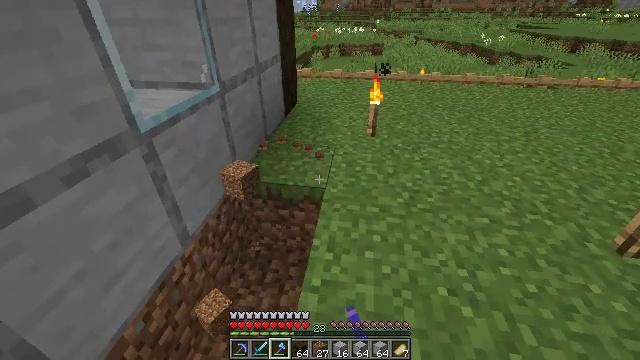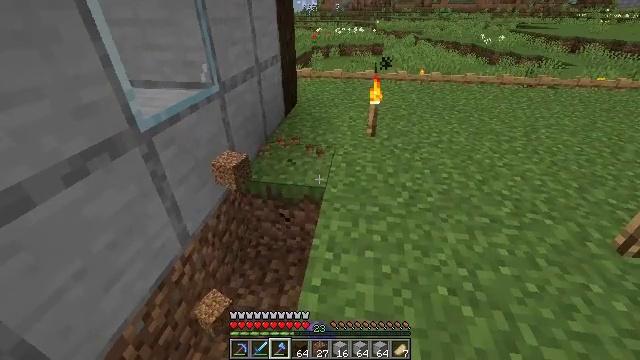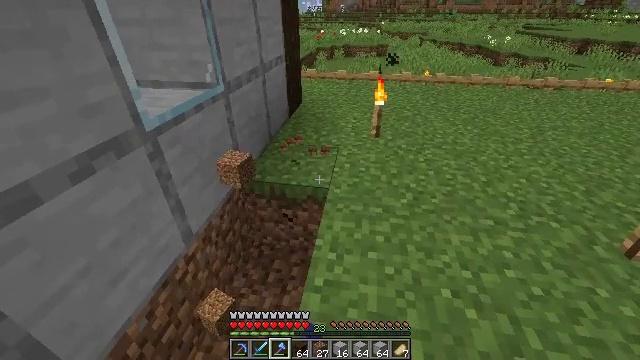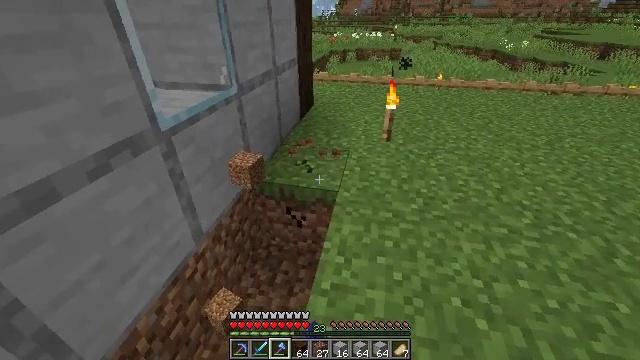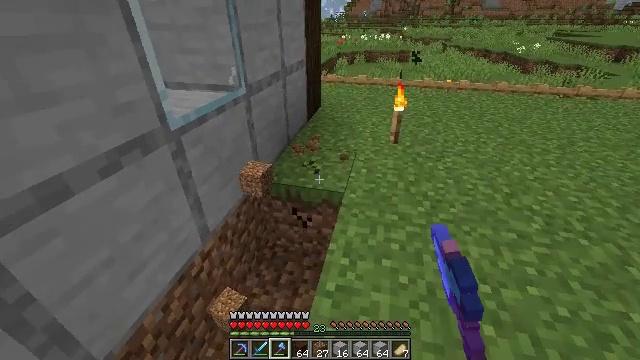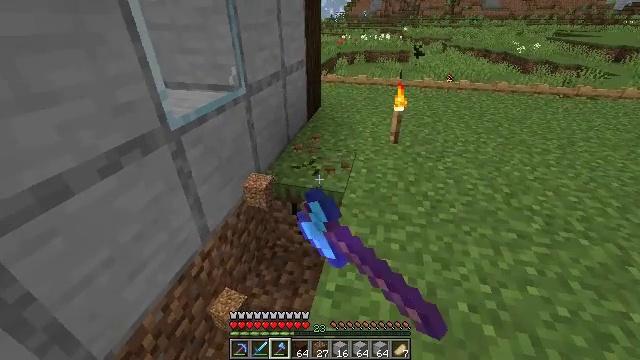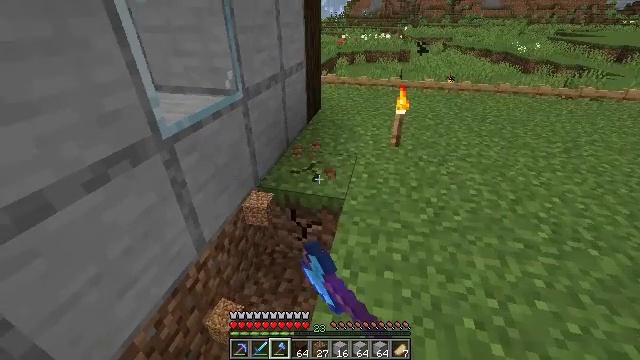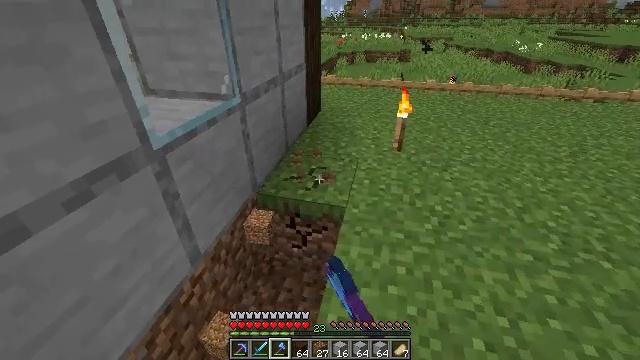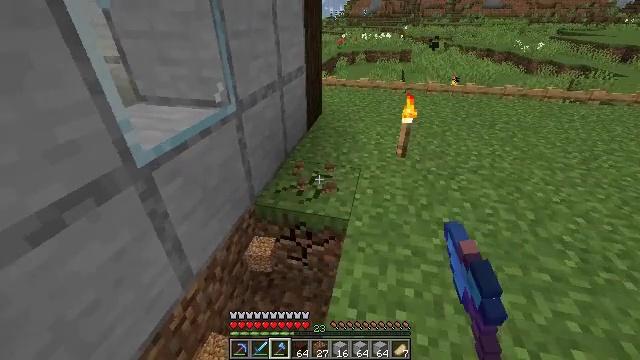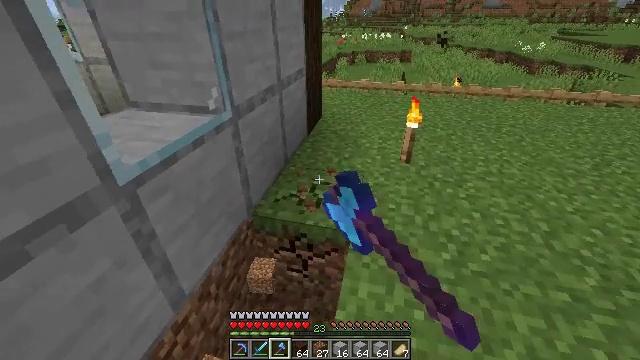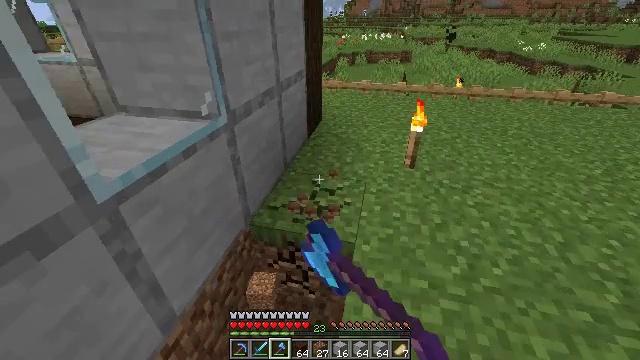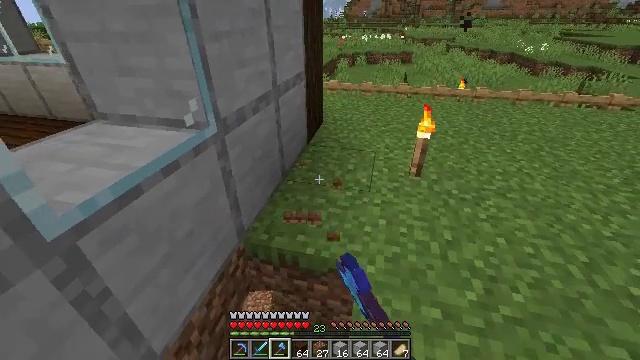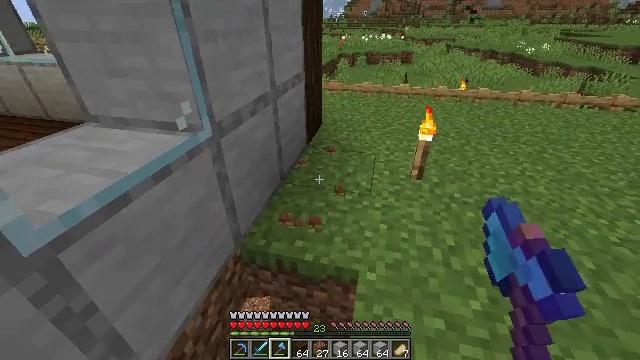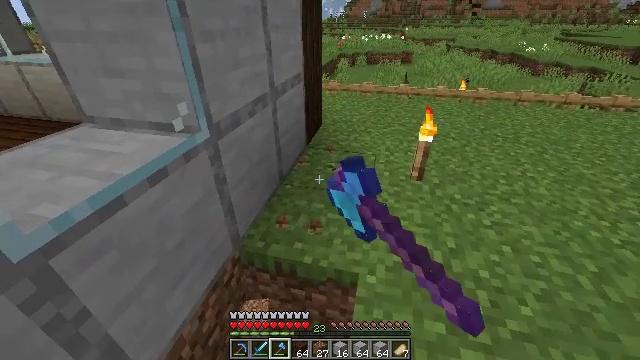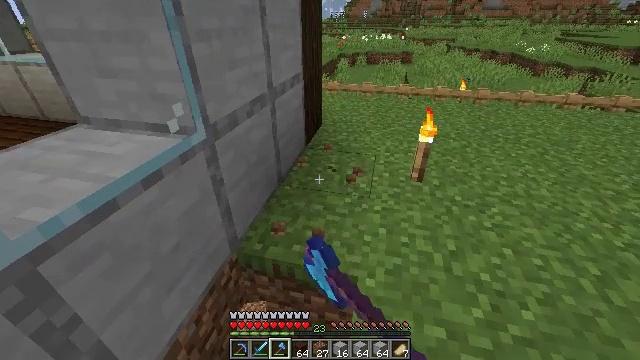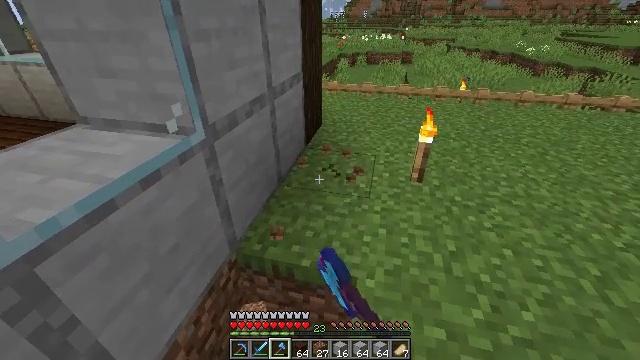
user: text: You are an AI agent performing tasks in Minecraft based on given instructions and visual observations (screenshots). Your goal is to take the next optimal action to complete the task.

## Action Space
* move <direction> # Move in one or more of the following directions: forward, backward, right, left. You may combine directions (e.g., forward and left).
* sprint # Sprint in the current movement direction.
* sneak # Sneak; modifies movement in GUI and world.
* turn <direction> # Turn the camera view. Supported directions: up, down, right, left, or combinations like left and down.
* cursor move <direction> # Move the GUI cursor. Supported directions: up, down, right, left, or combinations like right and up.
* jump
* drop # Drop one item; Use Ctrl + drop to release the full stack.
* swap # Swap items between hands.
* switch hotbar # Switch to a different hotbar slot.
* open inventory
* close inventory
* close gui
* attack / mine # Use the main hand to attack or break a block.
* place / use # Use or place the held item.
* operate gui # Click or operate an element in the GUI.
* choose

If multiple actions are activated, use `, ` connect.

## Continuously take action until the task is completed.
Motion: motion action
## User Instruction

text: Harvest grass block to clear the area.
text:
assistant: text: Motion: attack / mine
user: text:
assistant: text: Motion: attack / mine
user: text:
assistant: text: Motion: turn left, attack / mine
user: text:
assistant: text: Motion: turn left, attack / mine
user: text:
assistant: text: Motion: attack / mine
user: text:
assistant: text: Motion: move forward, attack / mine
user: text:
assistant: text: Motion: move forward, attack / mine
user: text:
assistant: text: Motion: move forward, attack / mine
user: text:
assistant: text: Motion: move forward, attack / mine
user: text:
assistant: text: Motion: move forward, attack / mine
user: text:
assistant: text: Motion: attack / mine
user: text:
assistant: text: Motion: attack / mine
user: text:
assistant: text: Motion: attack / mine
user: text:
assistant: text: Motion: attack / mine
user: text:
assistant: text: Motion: attack / mine
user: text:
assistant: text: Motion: attack / mine
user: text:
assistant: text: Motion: attack / mine
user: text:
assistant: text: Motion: attack / mine
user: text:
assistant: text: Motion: attack / mine
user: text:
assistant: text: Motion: attack / mine
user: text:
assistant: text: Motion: attack / mine
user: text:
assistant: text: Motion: attack / mine
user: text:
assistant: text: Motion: attack / mine
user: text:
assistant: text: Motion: attack / mine
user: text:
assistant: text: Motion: attack / mine
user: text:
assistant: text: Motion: attack / mine
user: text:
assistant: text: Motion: attack / mine
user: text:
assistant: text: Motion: turn down, attack / mine
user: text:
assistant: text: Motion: turn down, attack / mine
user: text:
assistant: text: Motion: turn down, attack / mine